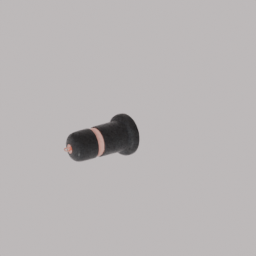
Label: architecture